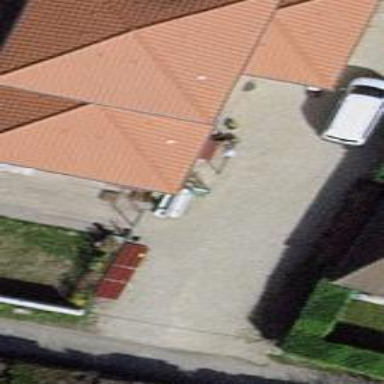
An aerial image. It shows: Detached building.